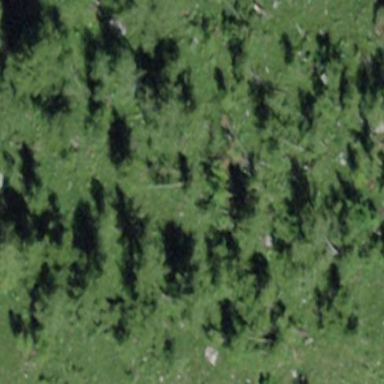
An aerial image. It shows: Forest area.